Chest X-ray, AP view. Patient: 56 years old, sex M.
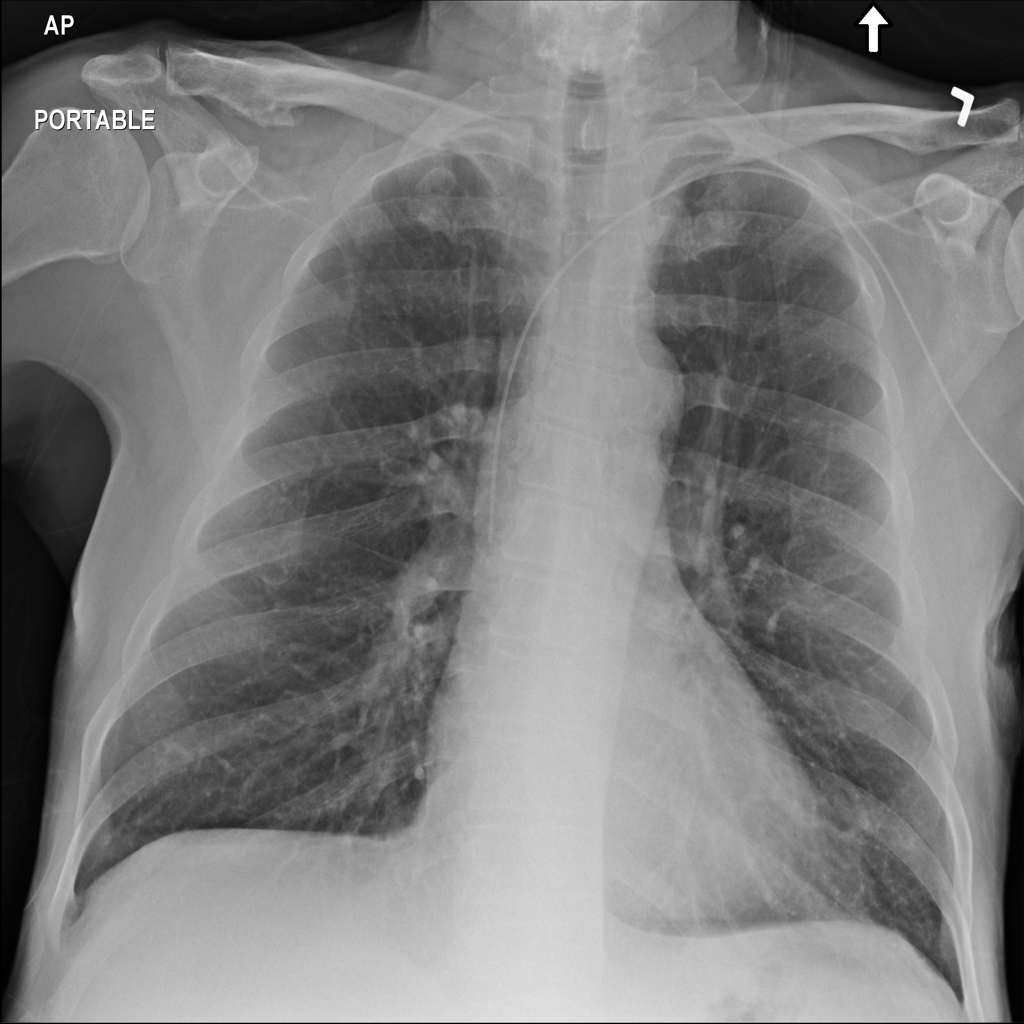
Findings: No Finding